Interaction volume radius: 5 \u00c5
Interaction volume height: 40 \u00c5
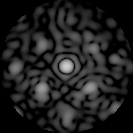
Disorder parameter: 0.5108